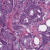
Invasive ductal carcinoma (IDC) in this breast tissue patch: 1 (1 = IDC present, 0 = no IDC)